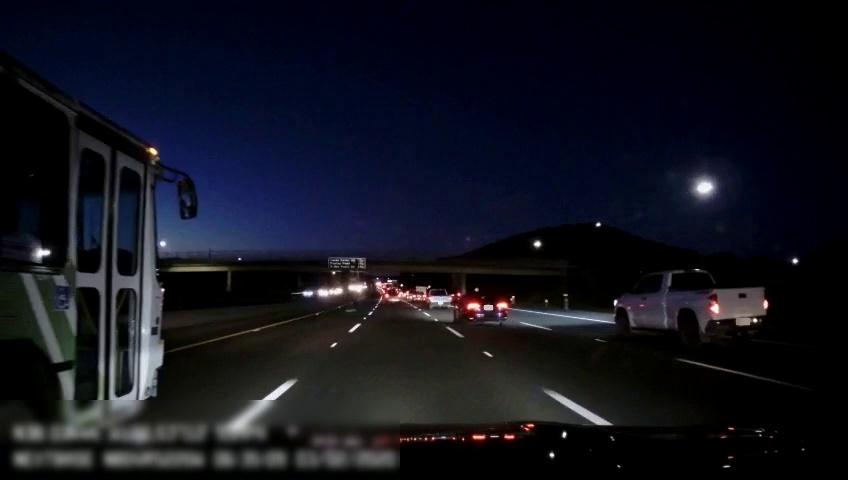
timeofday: Night
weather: Other
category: Drivable Space
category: Vehicles | SUV
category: Vehicles | Car
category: Vehicles | SUV
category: Vehicles | Truck
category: Vehicles | Truck
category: Vehicles | Other LV
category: Lanes | Alternate Lane
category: Lanes | Current Lane
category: Lanes | Current Lane
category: Lanes | Alternate Lane
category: Lanes | Alternate Lane
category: Traffic | Signs